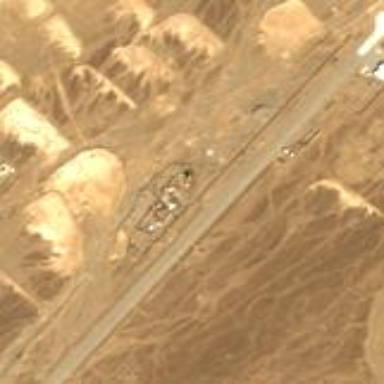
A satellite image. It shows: Military airfield located within aerodrome.